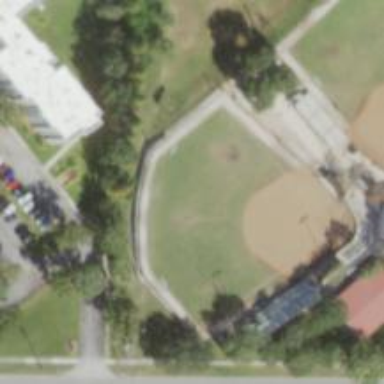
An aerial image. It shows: Baseball pitch for leisure land.